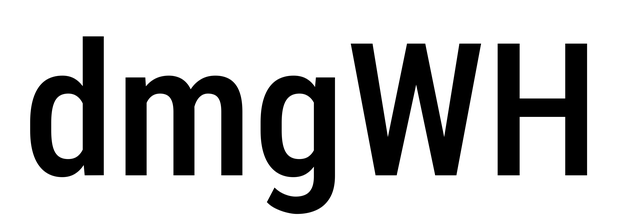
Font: Roboto_Condensed_Medium